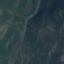
Land use / land cover class: HerbaceousVegetation